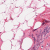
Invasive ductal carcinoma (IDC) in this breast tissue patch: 1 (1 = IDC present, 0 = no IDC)